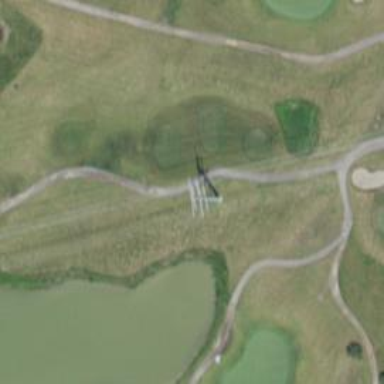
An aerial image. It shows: Power tower.